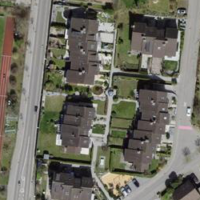
EUNIS habitat code: 55
Species observed at this site:
Lysimachia vulgaris